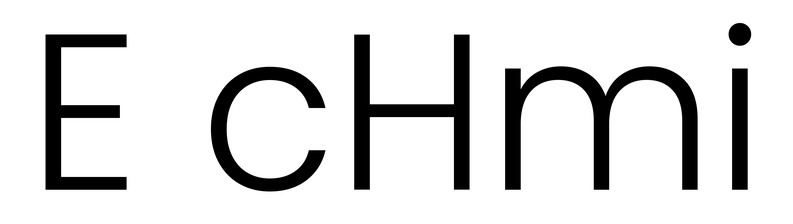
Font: Poppins-Light